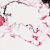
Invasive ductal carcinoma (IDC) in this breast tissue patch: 0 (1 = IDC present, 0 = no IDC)